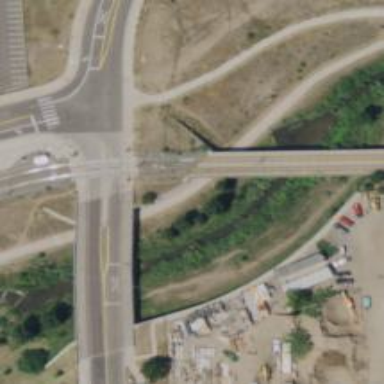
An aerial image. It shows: Bridge for light rail electrified with contact line.